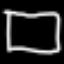
Label: square